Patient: sex M, age 61
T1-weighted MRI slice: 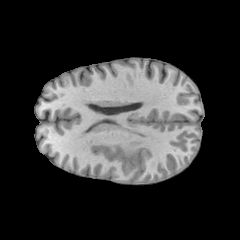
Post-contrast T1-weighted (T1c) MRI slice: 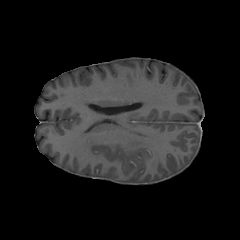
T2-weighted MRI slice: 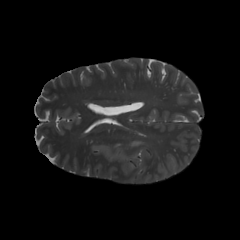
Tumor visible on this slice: yes
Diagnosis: Glioblastoma, IDH-wildtype
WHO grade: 4